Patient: sex F, age 65
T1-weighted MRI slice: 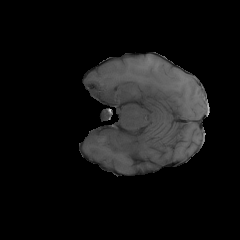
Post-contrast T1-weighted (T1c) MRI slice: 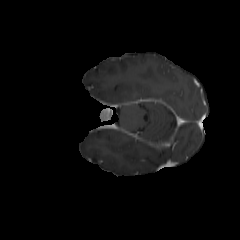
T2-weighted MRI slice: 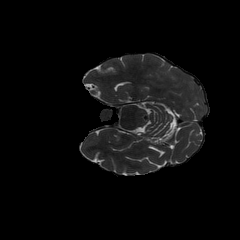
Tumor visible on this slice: no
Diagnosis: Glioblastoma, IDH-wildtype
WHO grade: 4